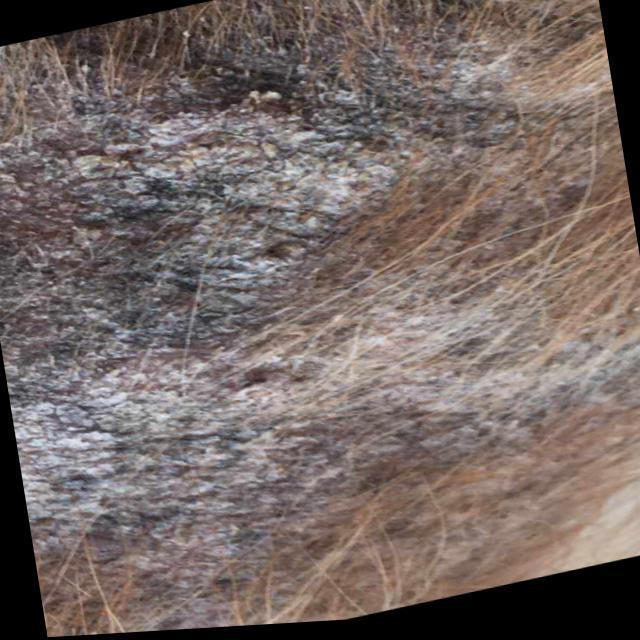
Canine demodicosis (Demodex mange) — caused by Demodex canis mites. Presents with alopecia, follicular papules, pustules, and comedones. Often localized on face and forelimbs.